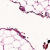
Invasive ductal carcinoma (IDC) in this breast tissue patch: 0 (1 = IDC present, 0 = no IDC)